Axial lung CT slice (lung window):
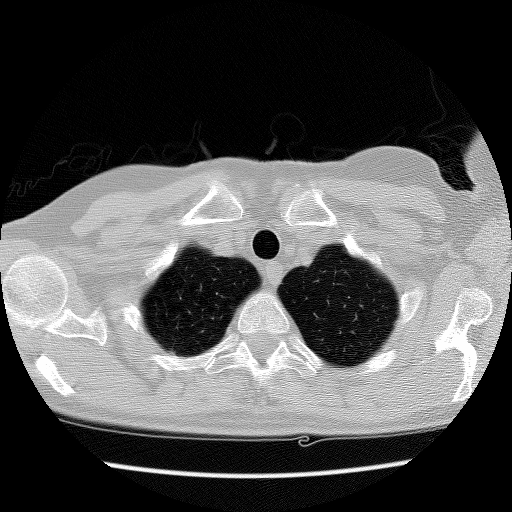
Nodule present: no